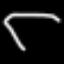
Label: diamond